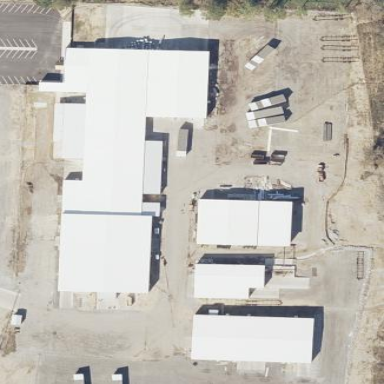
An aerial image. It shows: Industrial area with works in progress.